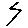
Label: zigzag